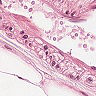
Metastatic tissue present: no